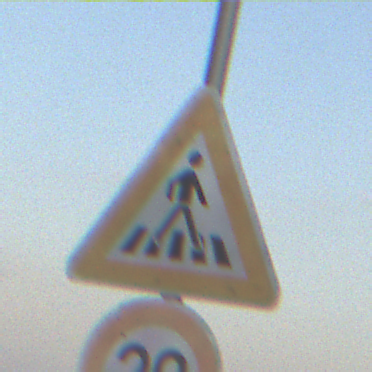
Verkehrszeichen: FussgaengerueberwegLinks
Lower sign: Geschwindigkeit20
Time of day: SunriseSunset
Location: Outdoor (Nature)
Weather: PartlyCloudy
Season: NotSpecified
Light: Natural